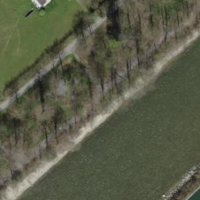
EUNIS habitat code: 15
Species observed at this site:
Aegopodium podagraria